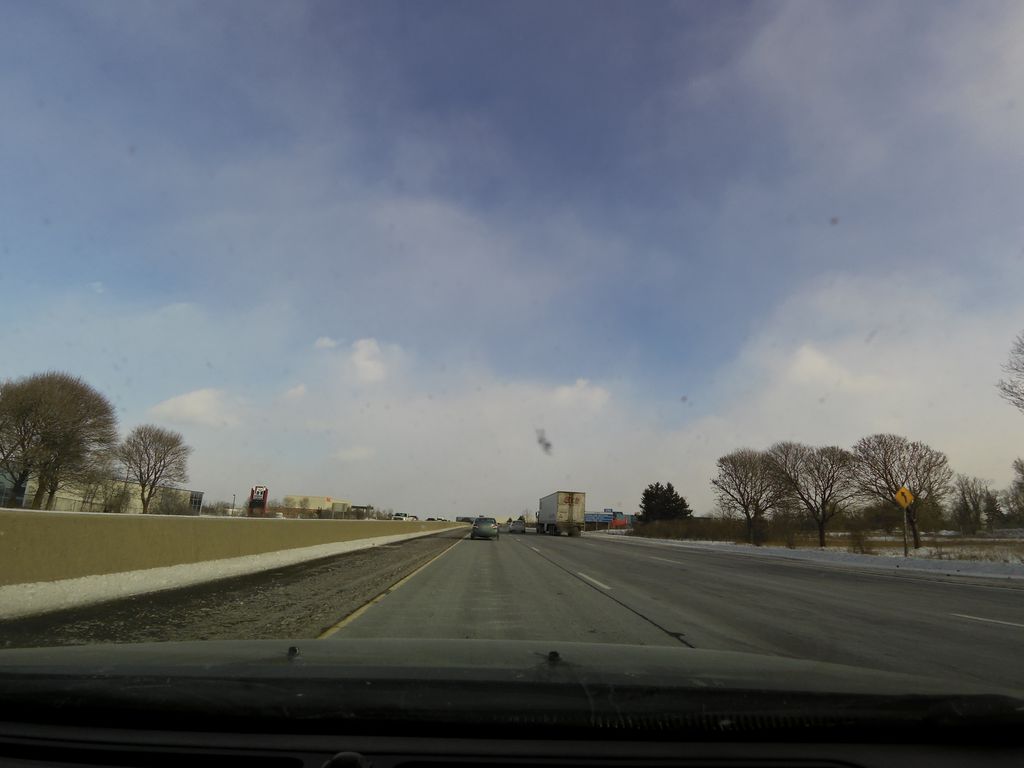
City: kitchener-waterloo